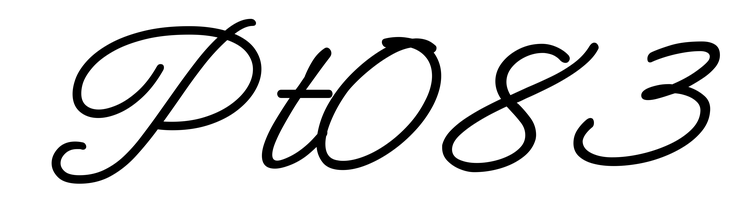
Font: MeowScript-Regular